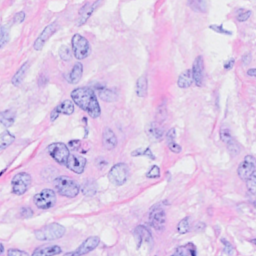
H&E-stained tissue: Breast